Interaction volume radius: 5 \u00c5
Interaction volume height: 15 \u00c5
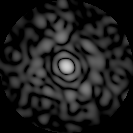
Disorder parameter: 0.8589